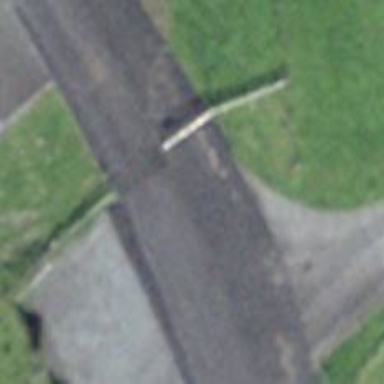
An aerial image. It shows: Cattle grid.